Question: I've done the question completely but I was expecting it to be harder or at least more complicated than this, which is why it's sort of scaring me into thinking I might have missed something that made it very simple - as in x is always 0 and R5 is always 1 and there is only 1 output that results in a y of 1
If anyone doesn't mind going over my equations in comparison to the circuit on the left of the screenshot I would really appreciate it. Thanks

The simplest way I can ask one of my questions without using a picture to clarify my result is - how would you use De Morgan's law to change (~A & D) & (~D + (B&C)) into a sum of products.
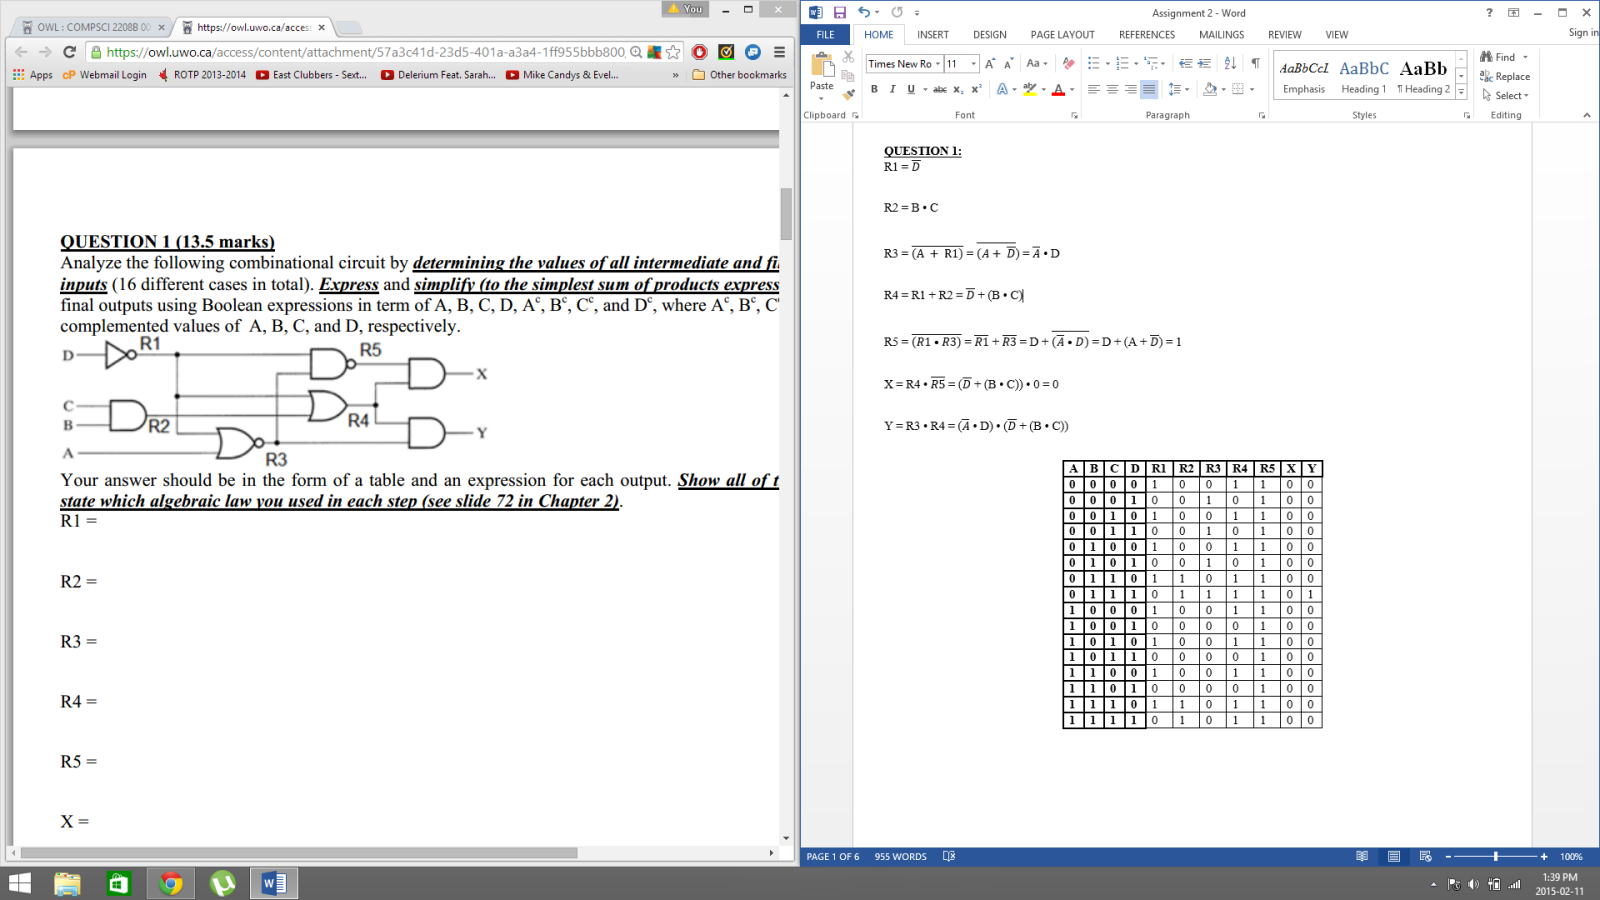
Answer: I've reviewed your equations and they are correct. On the other side, you can simplify your result as follows:
'''
(~A & D) & (~D + (B & C)) = (~A & D & ~D) + (~A & D & B & C)
= ~A & B & C & D
'''